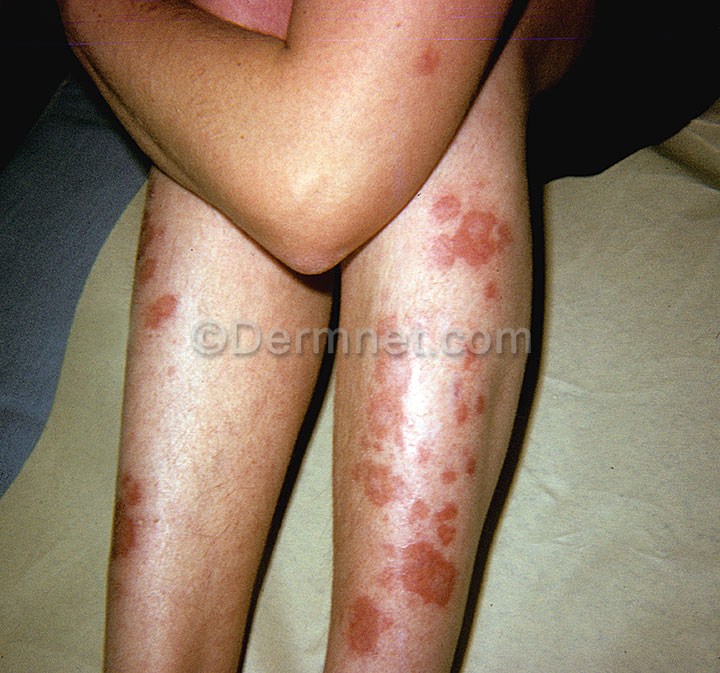
Disease: Systemic Disease